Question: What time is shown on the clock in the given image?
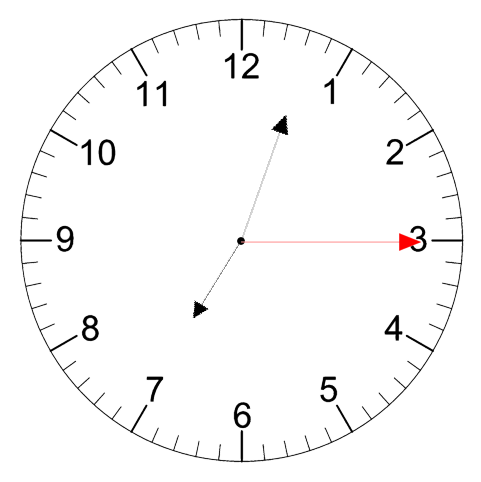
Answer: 07:03:15